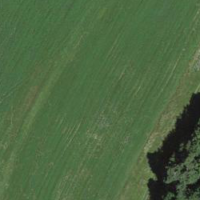
EUNIS habitat code: 24
Species observed at this site:
Lamium purpureum